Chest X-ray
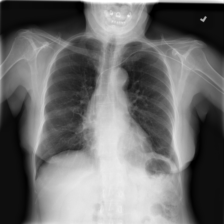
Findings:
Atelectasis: positive
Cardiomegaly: negative
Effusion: negative
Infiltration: negative
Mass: negative
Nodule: negative
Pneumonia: negative
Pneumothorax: negative
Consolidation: negative
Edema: negative
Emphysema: negative
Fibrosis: positive
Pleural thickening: negative
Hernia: negative